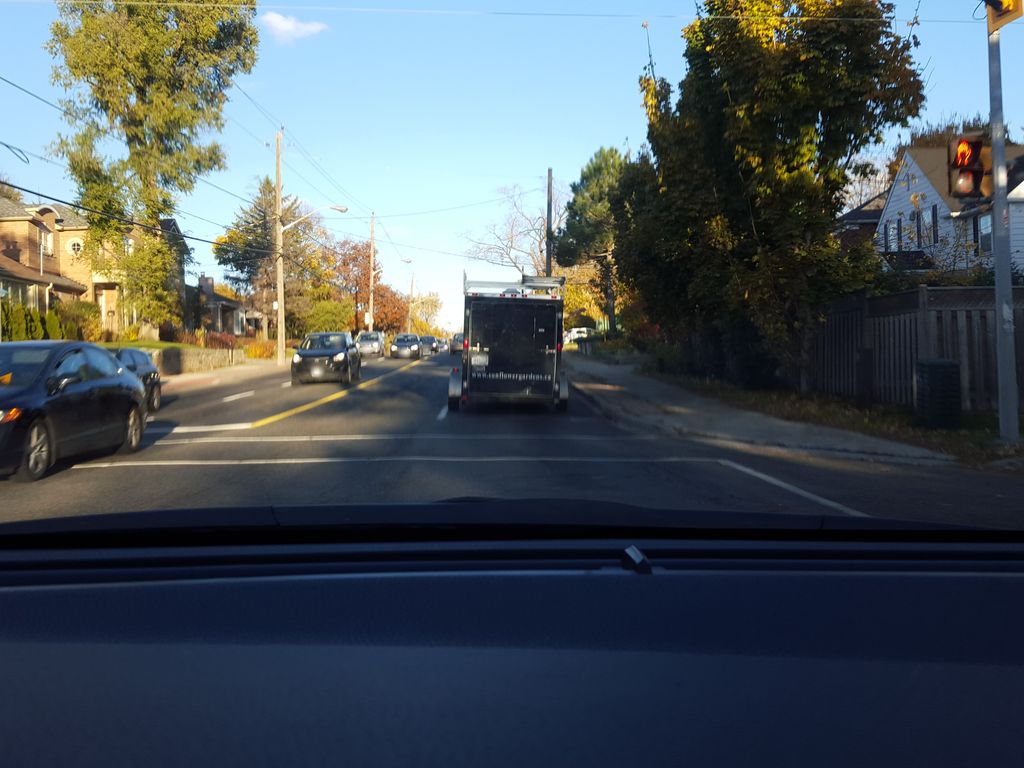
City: toronto